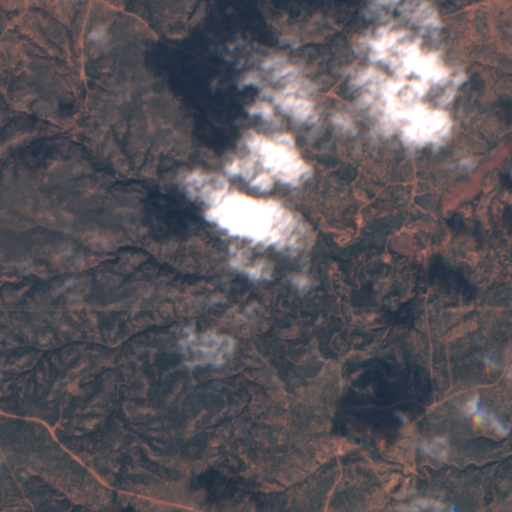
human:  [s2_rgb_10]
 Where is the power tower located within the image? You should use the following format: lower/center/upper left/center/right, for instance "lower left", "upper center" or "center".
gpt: There is no power tower in the image.